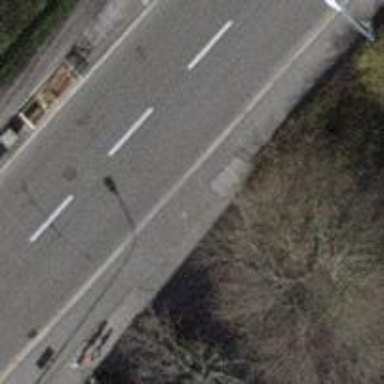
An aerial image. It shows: Unmarked crossing with traffic calming table.